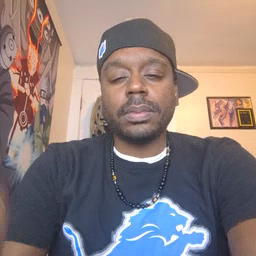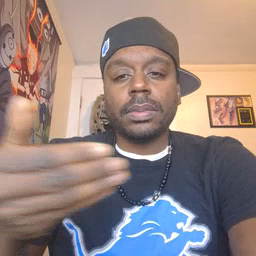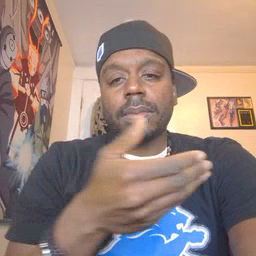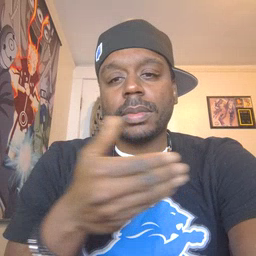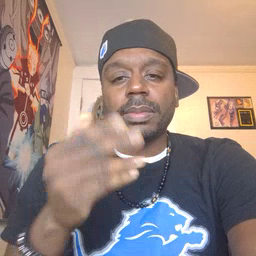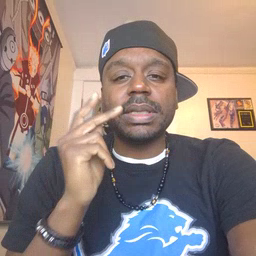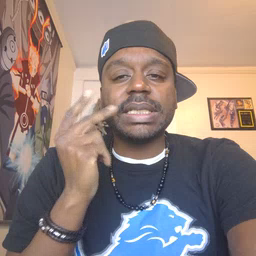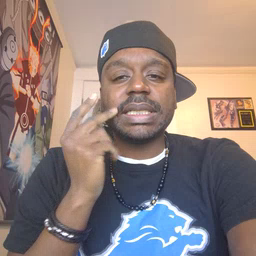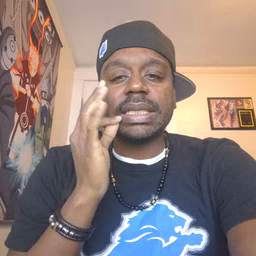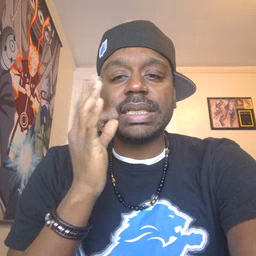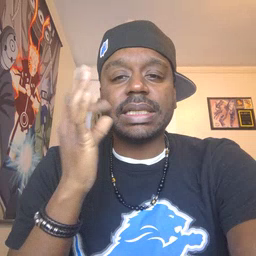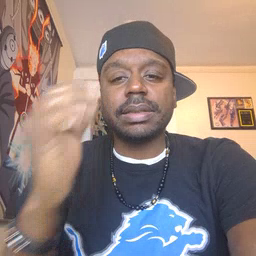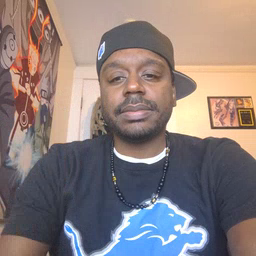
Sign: kitty